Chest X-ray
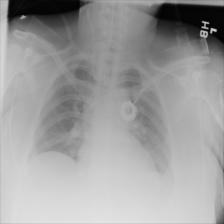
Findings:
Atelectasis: negative
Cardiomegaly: negative
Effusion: negative
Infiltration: negative
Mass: negative
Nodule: negative
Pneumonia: negative
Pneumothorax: negative
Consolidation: negative
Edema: negative
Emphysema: negative
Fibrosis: negative
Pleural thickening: negative
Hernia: negative